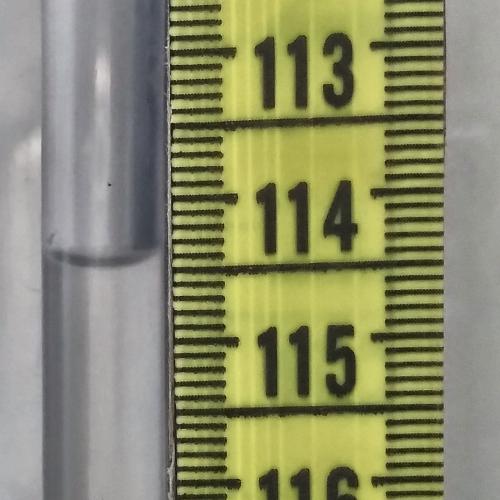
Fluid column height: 114.4 cm